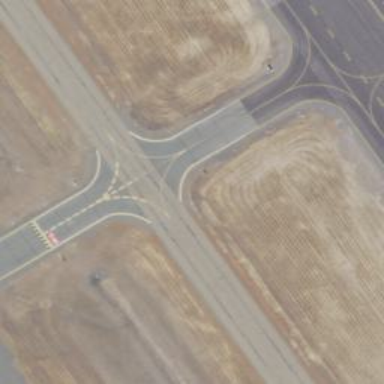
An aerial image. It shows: View of taxiway at the airport.